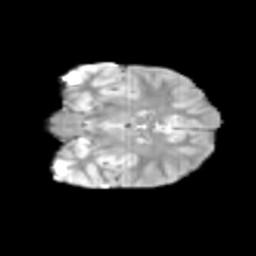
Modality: T2w
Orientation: coronal
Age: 12
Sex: female
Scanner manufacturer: siemens
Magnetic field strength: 3 T
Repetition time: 3.8 s
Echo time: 0.07 s